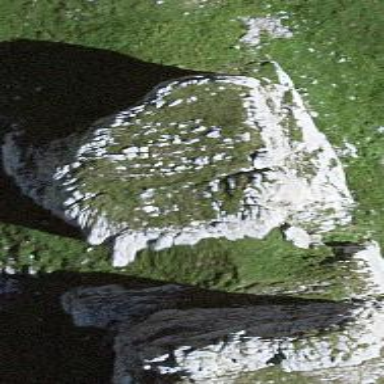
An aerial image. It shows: Natural rock formation.